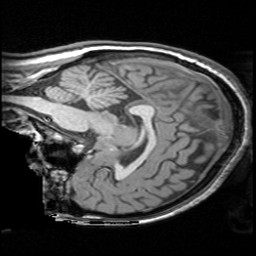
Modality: T1w
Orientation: sagittal
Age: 19
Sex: female
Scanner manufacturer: siemens
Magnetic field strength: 3 T
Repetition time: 1.62 s
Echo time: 0.003 s